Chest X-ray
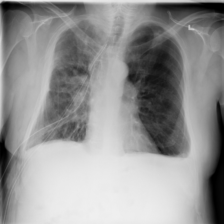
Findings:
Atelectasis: negative
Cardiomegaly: negative
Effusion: positive
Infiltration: negative
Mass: negative
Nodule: negative
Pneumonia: negative
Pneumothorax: positive
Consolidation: negative
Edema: negative
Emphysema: negative
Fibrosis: negative
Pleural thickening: negative
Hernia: negative